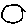
Label: circle